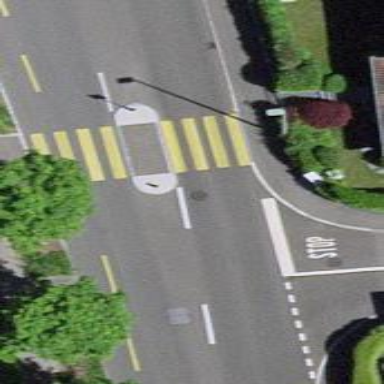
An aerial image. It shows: Uncontrolled zebra crossing with pedestrian island.